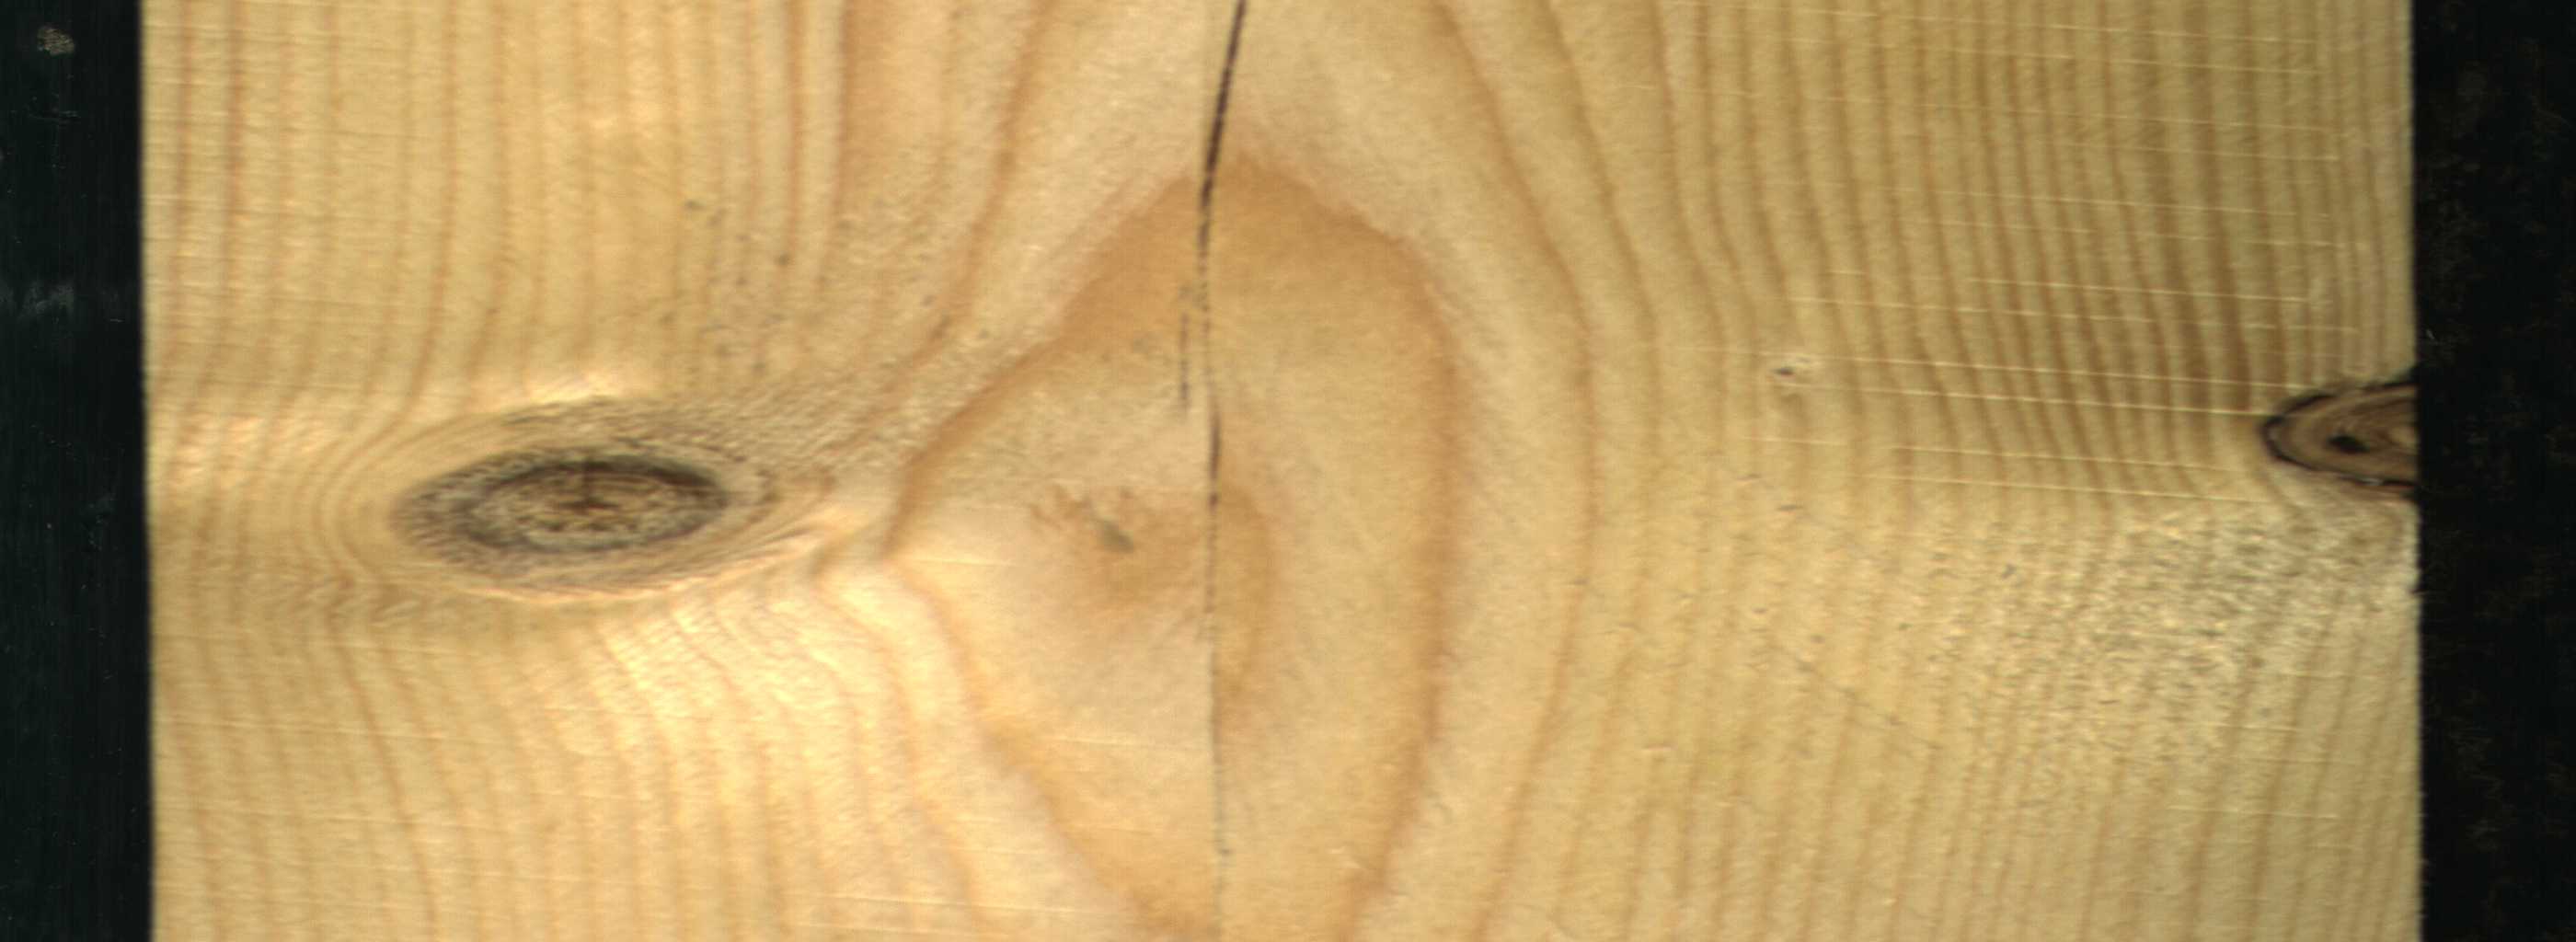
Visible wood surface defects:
Crack
Dead_Knot
Live_Knot